Group 1:
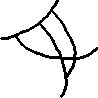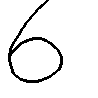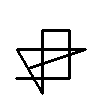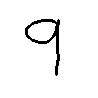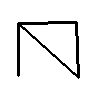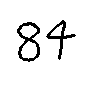
Group 2:
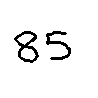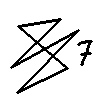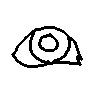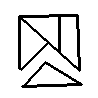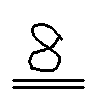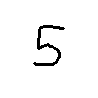
Rule separating the two groups: Odd number of enclosed regions vs. even number of enclosed regions.
Concepts: even_odd, odd, separated_regions
Comments: The use of numbers and pictures are only a distraction.

See BP966 for the version in which the background counts.
Author: Thomas Joyce